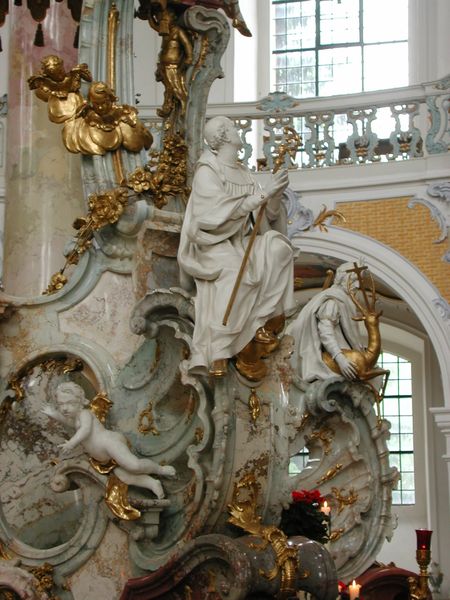
Titel: Wallfahrtskirche Vierzehnheiligen
Künstler: Balthasar Neumann
Standort: Vierzehnheiligen, St. Mariä Himmelfahrt (EU - D - Bayern)
Schlagwörter: umhang, weiß, wolken, fenster, marmor, rot, schloss, barock, kirche, gold, kutte, mantel, engel, skulptur, bogen, figuren, stuck, steinmetz, kreuz, balustrade, angel, altar, hirsch, kanzel, kapelle, mönch, heiliger, ballustrade, heilige, muschel, putti, himmelfahrt, bildhauer, pilger, blumengirlanden, puten, turquoise, blue, neptun, paulus, saint, church, light, window, cross, angels, holy, decoration, marble